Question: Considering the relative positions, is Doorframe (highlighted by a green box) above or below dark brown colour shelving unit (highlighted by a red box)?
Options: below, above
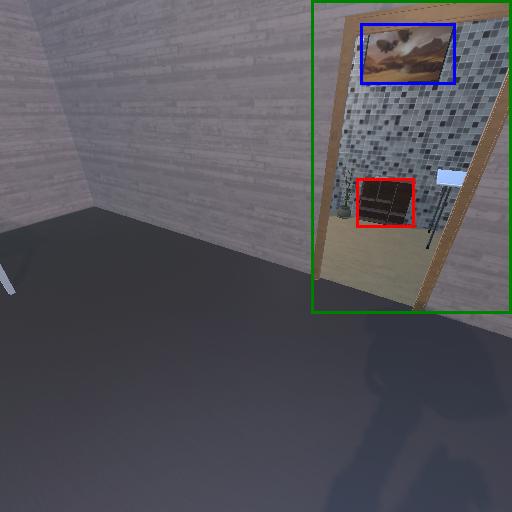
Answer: below